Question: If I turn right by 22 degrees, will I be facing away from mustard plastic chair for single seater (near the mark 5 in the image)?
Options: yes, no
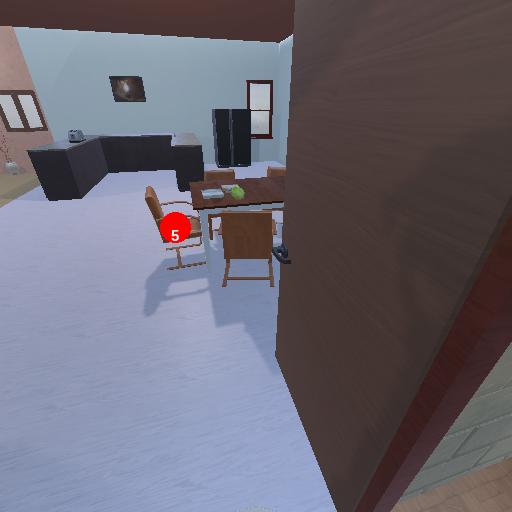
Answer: yes